Question: I'm familiar with UIBezierPath and the corresponding CG routines, but none of them appear to draw the same type of path as what I see in Photoshop, etc.
How would one go about this? I'm just talking about the UI--letting the user drag around points.

A java example I found is here: <URL>
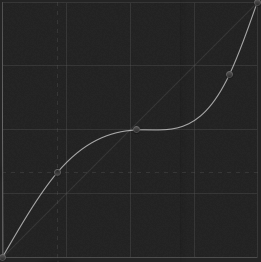
Answer: I would look into CGContextAddCurveToPoint and drag around curve's control points. If you require more control points to create a complex curve, just split a resulting curve into simple segments.
Take a look at <URL> It explains how to calculate the control points based on knots you have on your curve.